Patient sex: M
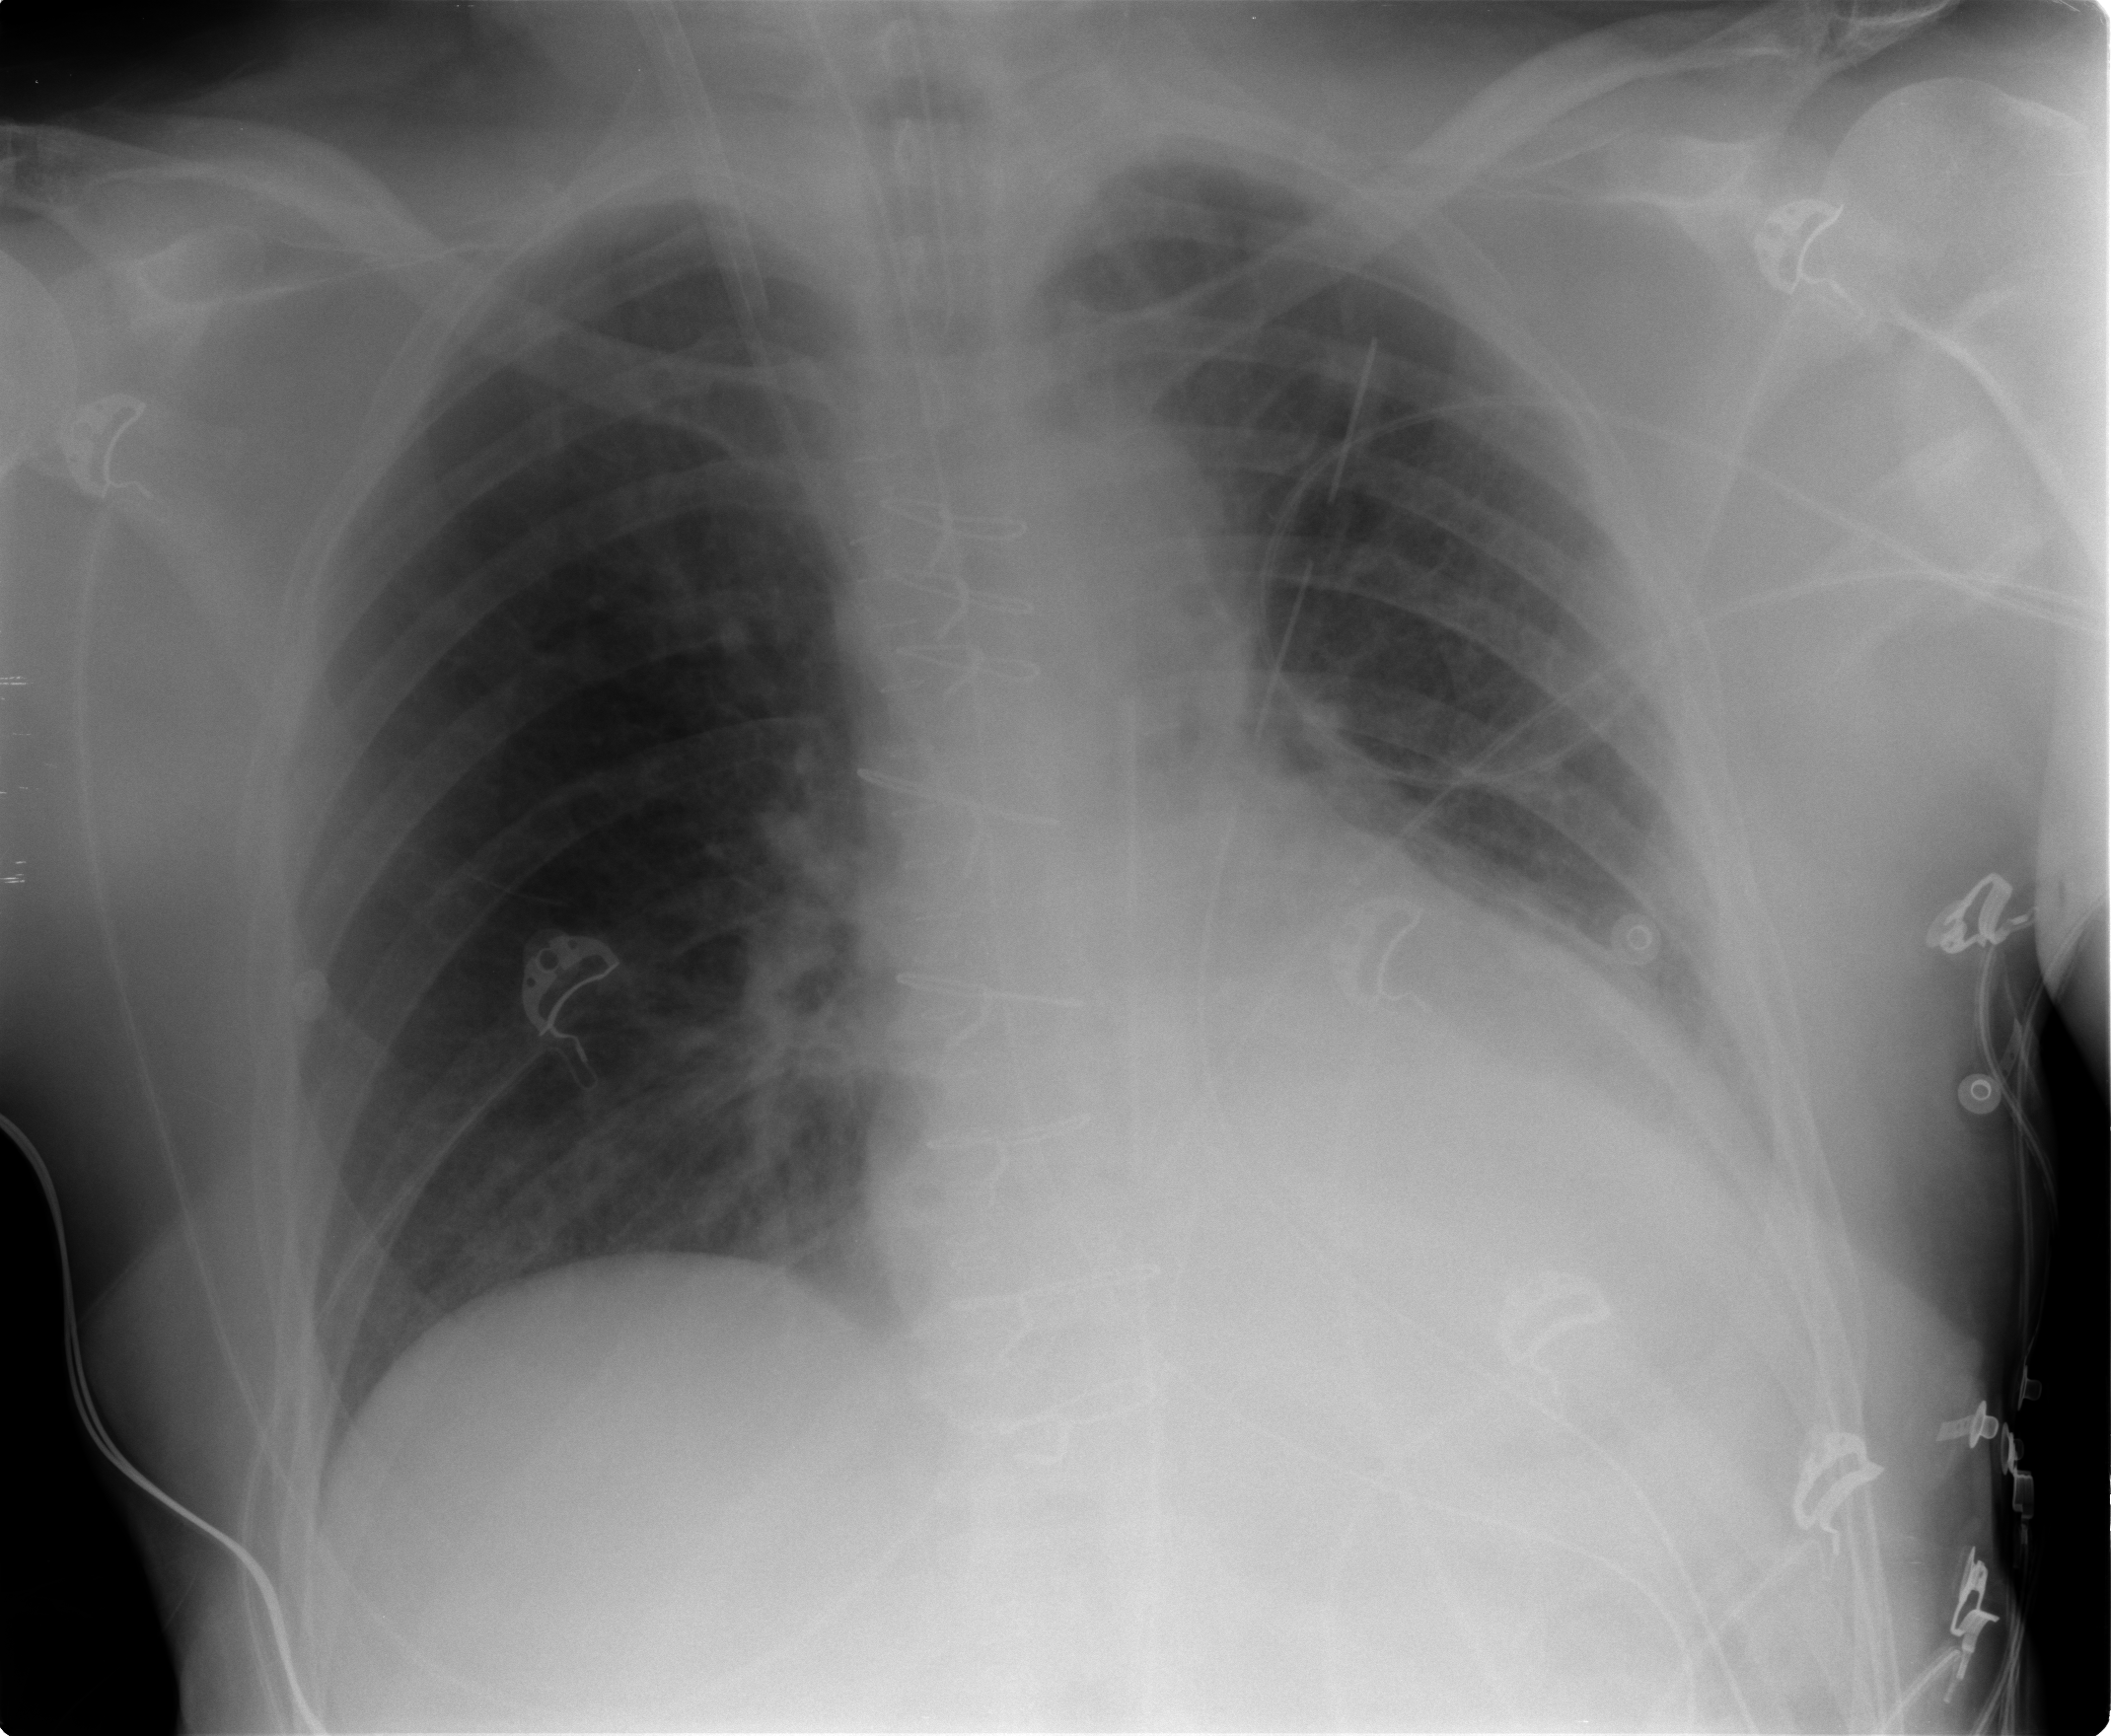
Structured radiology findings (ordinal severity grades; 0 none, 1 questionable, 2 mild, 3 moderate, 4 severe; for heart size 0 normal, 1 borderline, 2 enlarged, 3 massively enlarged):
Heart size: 2
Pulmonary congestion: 0
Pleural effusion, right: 0
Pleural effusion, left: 2
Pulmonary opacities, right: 0
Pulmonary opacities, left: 0
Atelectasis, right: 0
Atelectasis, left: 2